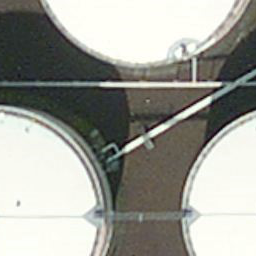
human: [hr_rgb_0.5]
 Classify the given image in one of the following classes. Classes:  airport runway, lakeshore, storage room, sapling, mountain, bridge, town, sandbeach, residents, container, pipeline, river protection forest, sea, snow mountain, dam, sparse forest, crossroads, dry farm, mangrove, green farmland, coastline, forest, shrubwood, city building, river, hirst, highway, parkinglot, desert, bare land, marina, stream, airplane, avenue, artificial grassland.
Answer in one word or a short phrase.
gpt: storage room